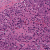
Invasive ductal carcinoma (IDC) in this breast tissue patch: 0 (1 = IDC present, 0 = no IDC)